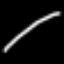
Label: line